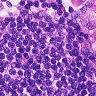
Metastatic tissue present: no